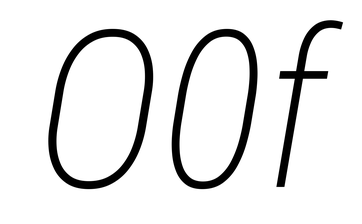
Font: Roboto-Italic_Condensed_ExtraLight_Italic